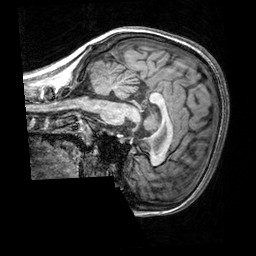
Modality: T1w
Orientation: sagittal
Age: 21
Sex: female
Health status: healthy
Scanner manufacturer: siemens
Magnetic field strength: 3 T
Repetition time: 2.3 s
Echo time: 0.00303 s